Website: macys
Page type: customer-info-address
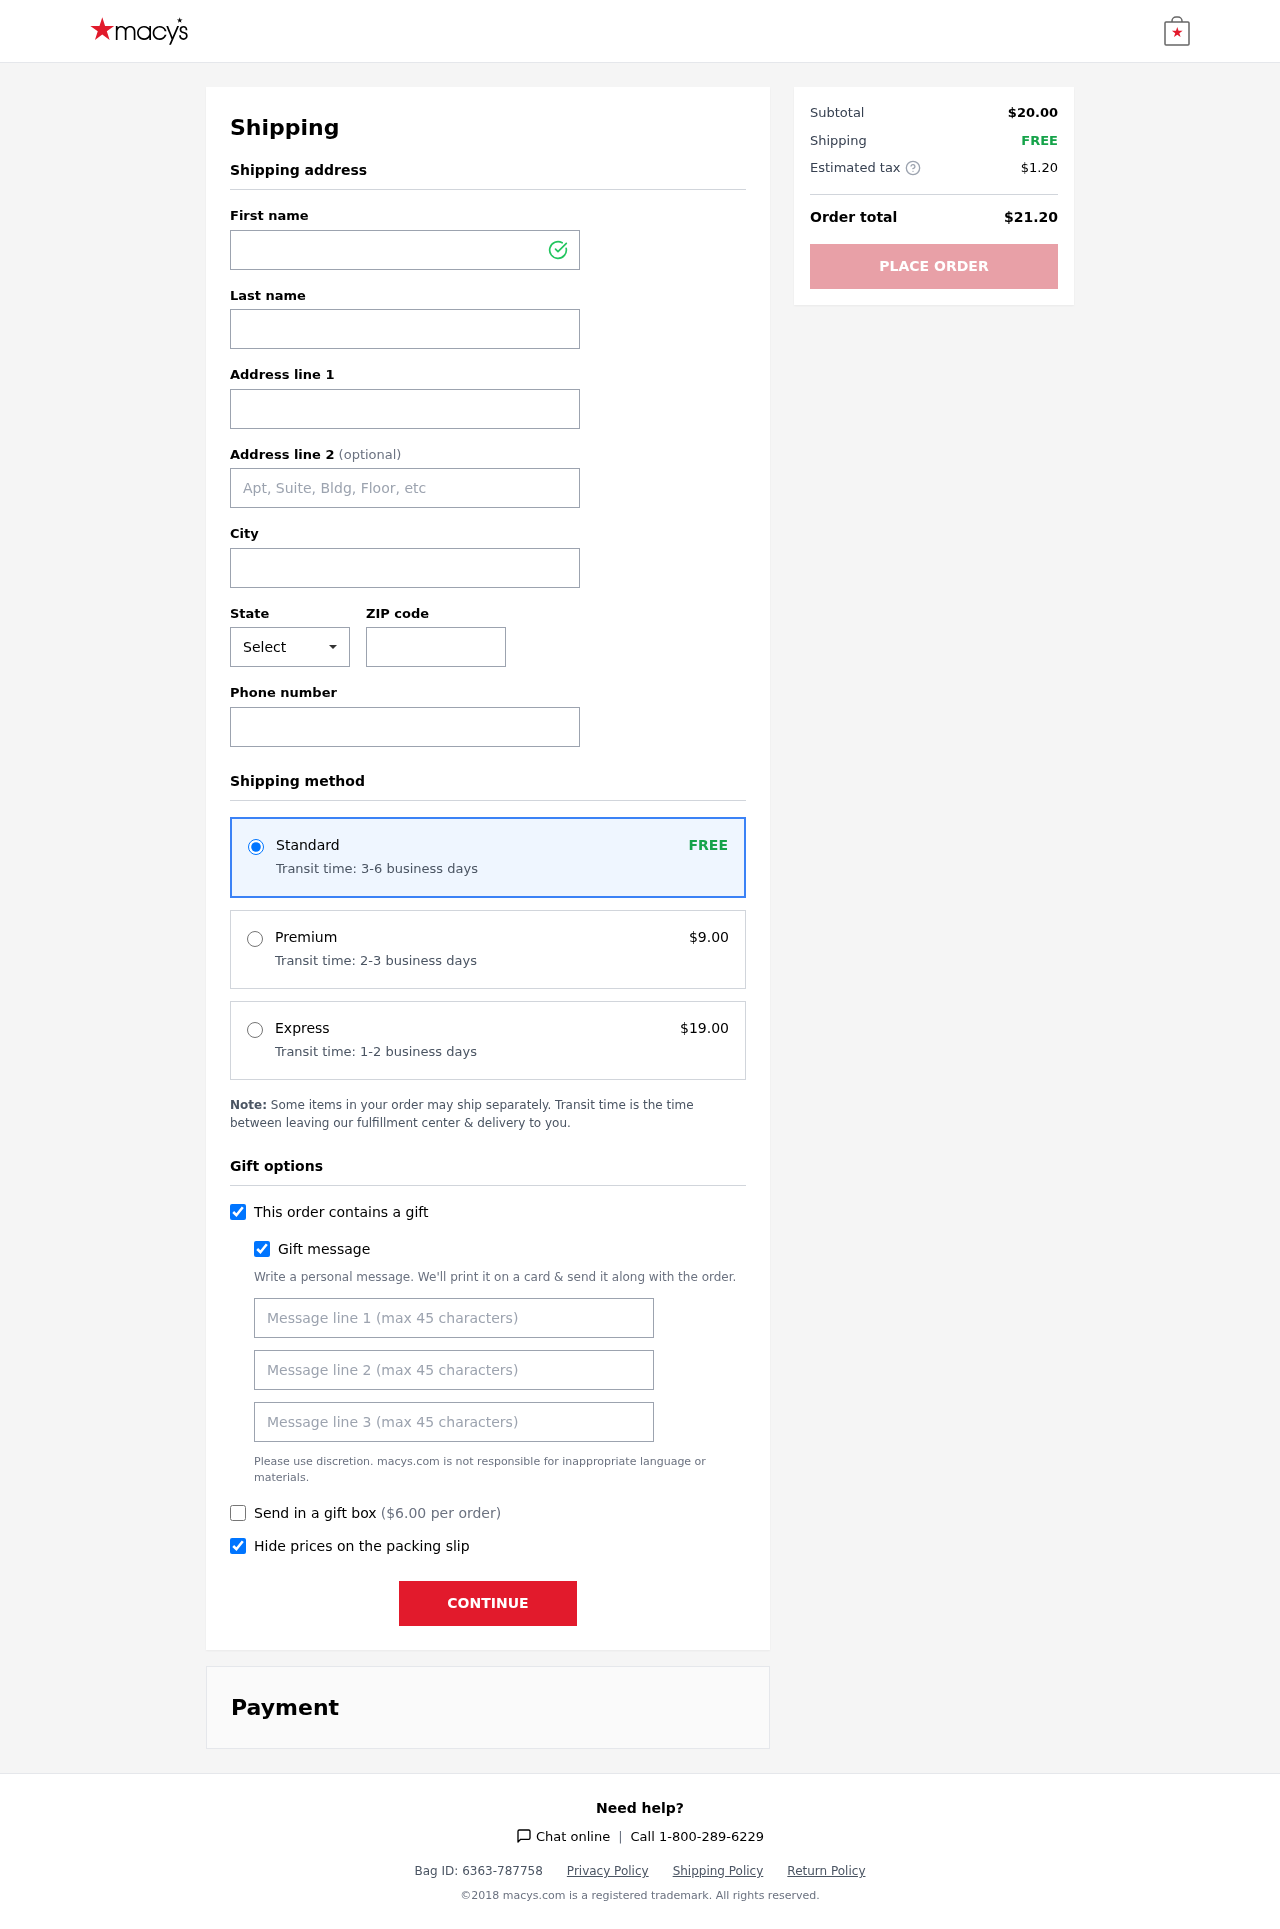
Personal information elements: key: PII_CITY
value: Port Kevinfort
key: PII_FIRSTNAME
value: Kayla
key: PII_GIFT_MESSAGE
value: Hey Tracy! I found this delicious orange mango juice that totally made me think of you—it’s perfect for brightening up any day. Enjoy every refreshing sip!  Kayla
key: PII_LASTNAME
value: Rice
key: PII_PHONE
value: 6482120494
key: PII_POSTCODE
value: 95352
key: PII_STATE_ABBR
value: CO
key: PII_STREET
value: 979 Faulkner Courts
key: PII_STREET2
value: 775 Bryan Lights
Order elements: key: ORDER_SHIPPING_STANDARD
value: FREE
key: ORDER_SHIPPING_STANDARD_TIME
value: Transit time: 3-6 business days
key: ORDER_SHIPPING_PREMIUM
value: $9.00
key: ORDER_SHIPPING_PREMIUM_TIME
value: Transit time: 2-3 business days
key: ORDER_SHIPPING_EXPRESS
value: $19.00
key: ORDER_SHIPPING_EXPRESS_TIME
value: Transit time: 1-2 business days
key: ORDER_GIFT_BOX_FEE
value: $6.00
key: ORDER_SUBTOTAL
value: $20.00
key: ORDER_SHIPPING_COST
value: FREE
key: ORDER_TAX
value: $1.20
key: ORDER_TOTAL
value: $21.20